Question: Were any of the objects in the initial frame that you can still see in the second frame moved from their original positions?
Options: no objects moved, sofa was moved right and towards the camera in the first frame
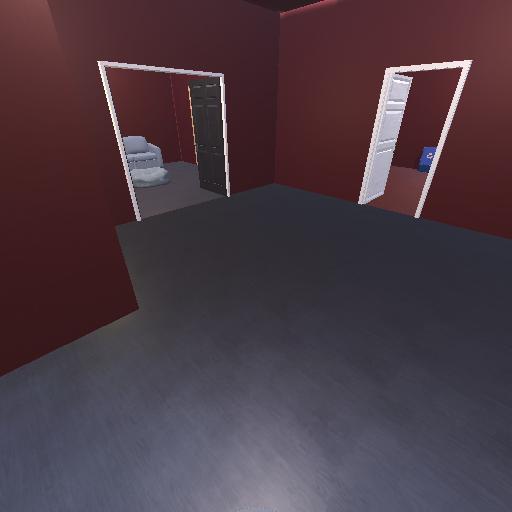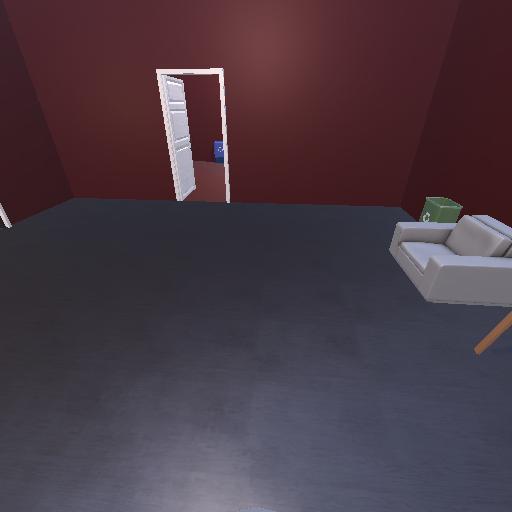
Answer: no objects moved